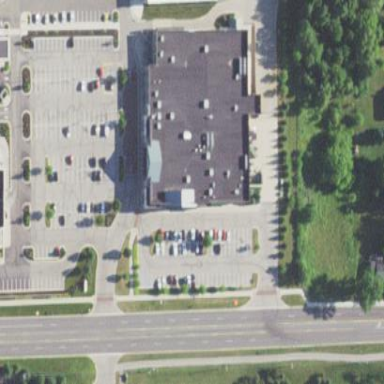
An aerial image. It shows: Building that houses supermarket.